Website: lowes
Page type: customer-info-address
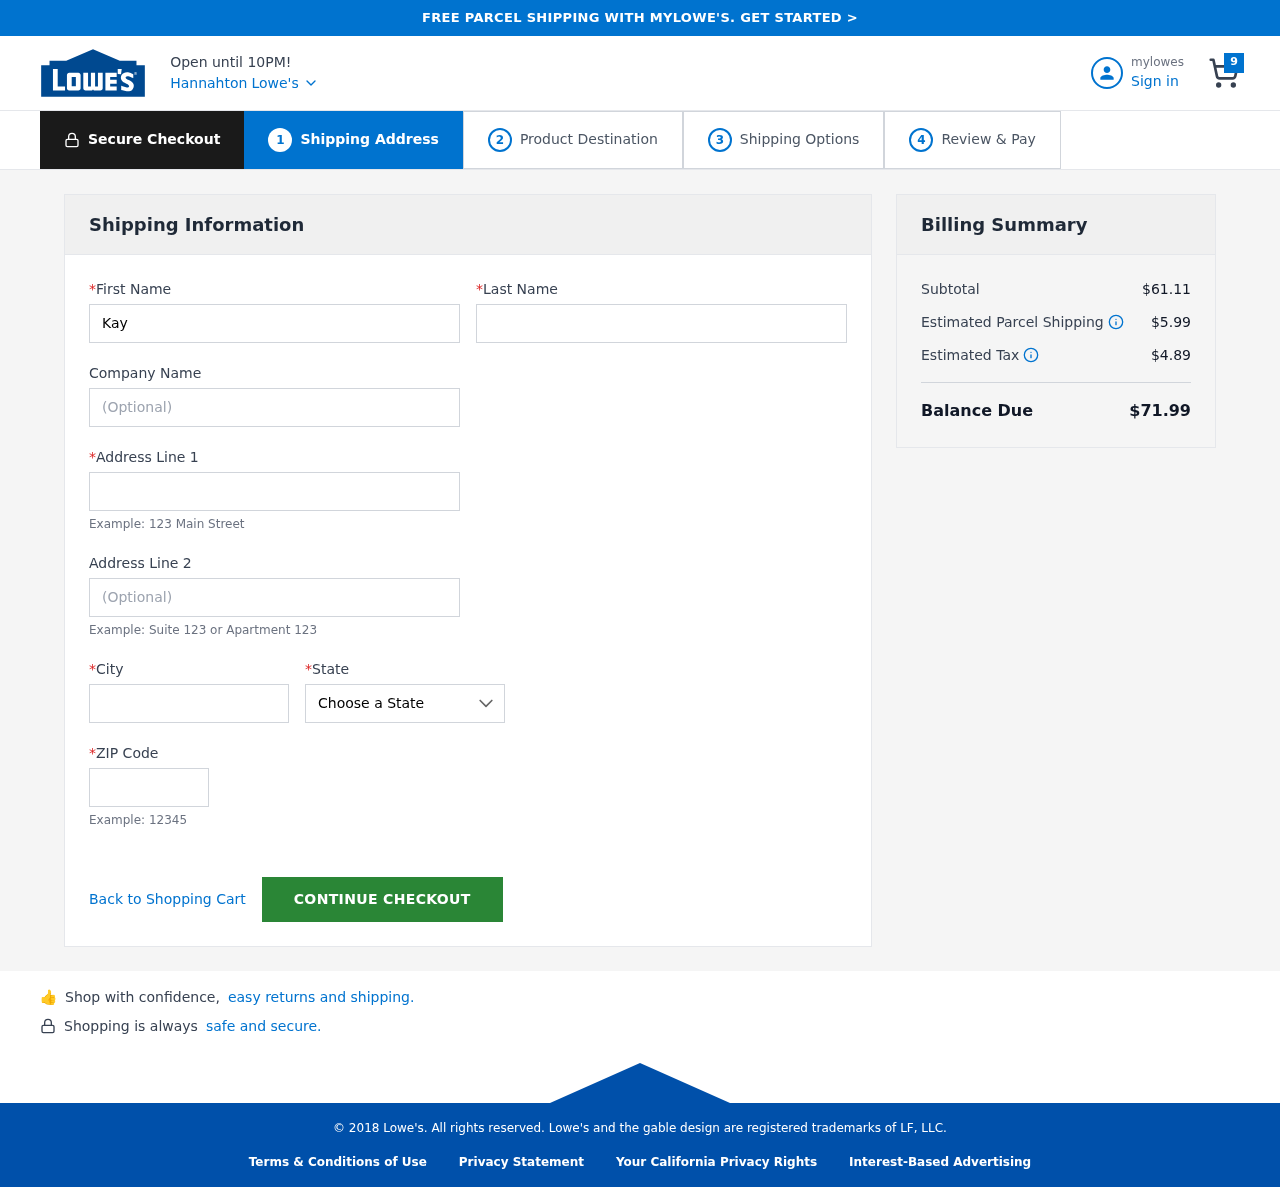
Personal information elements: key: PII_CITY
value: Hannahton
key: PII_COMPANY
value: Reed-Richardson
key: PII_FIRSTNAME
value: Kayla
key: PII_LASTNAME
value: Gonzalez
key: PII_POSTCODE
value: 42219
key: PII_STATE
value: Wisconsin
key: PII_STREET
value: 168 Julie Trafficway
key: PII_STREET2
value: Apt. 438
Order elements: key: ORDER_NUM_ITEMS
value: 9
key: ORDER_SUBTOTAL
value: $61.11
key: ORDER_SHIPPING_COST
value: $5.99
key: ORDER_TAX
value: $4.89
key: ORDER_TOTAL
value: $71.99